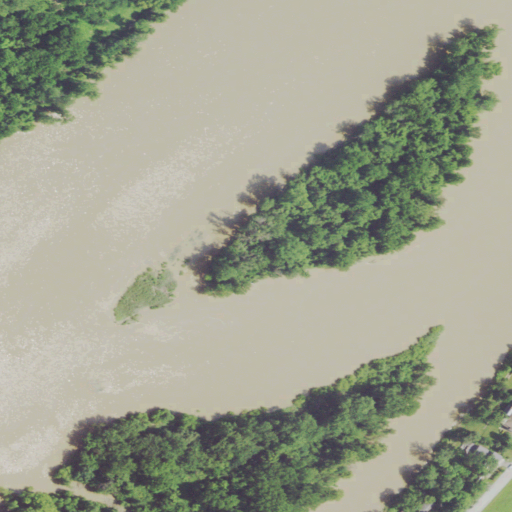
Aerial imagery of island in Ohio named Otter Island containing open water, deciduous forest, herbaceous wetlands, low intensity development, woody wetlands, and medium intensity development